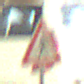
Verkehrszeichen: FussgaengerRechts
Umgebung: Indoor, Special
Tageszeit: NotSpecified
Wetter: NotSpecified
Licht: Artificial
Jahreszeit: NotSpecified
Kontrast: HighContrast